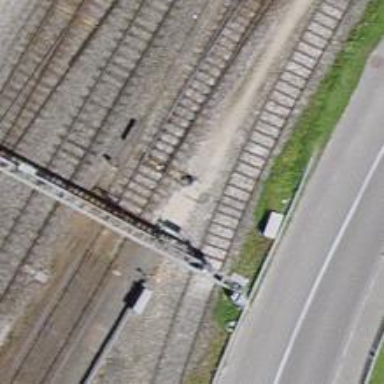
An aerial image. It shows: Railway switch.